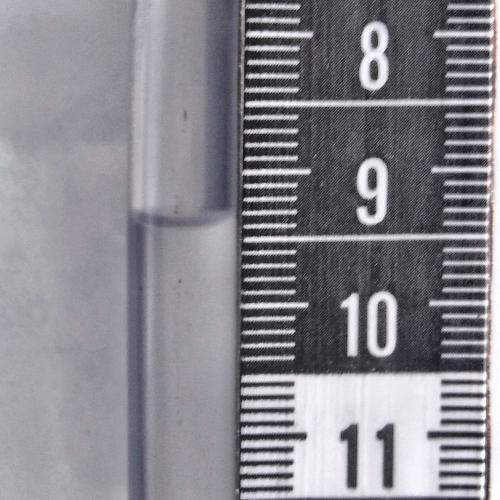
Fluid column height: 9.4 cm